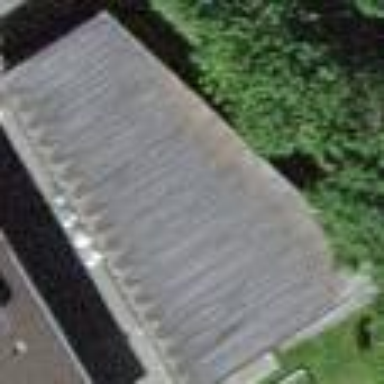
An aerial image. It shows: Garage.